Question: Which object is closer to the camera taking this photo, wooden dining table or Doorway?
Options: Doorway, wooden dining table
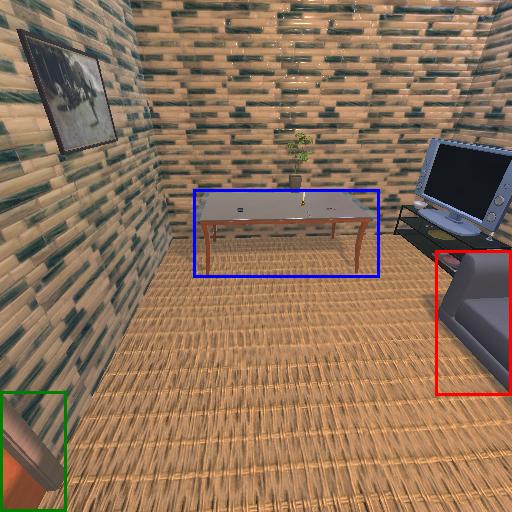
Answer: Doorway